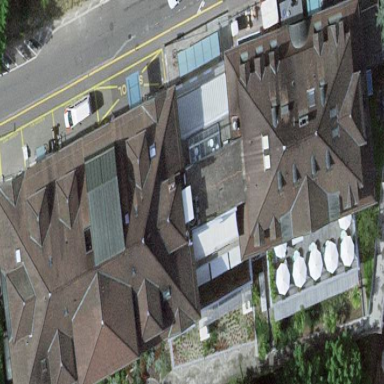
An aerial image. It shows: Hospital building.